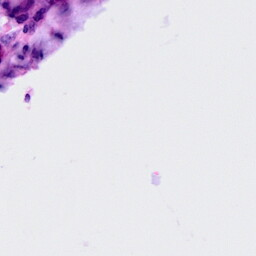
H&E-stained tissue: Cervix